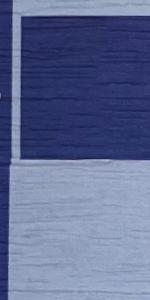
Label: Empty